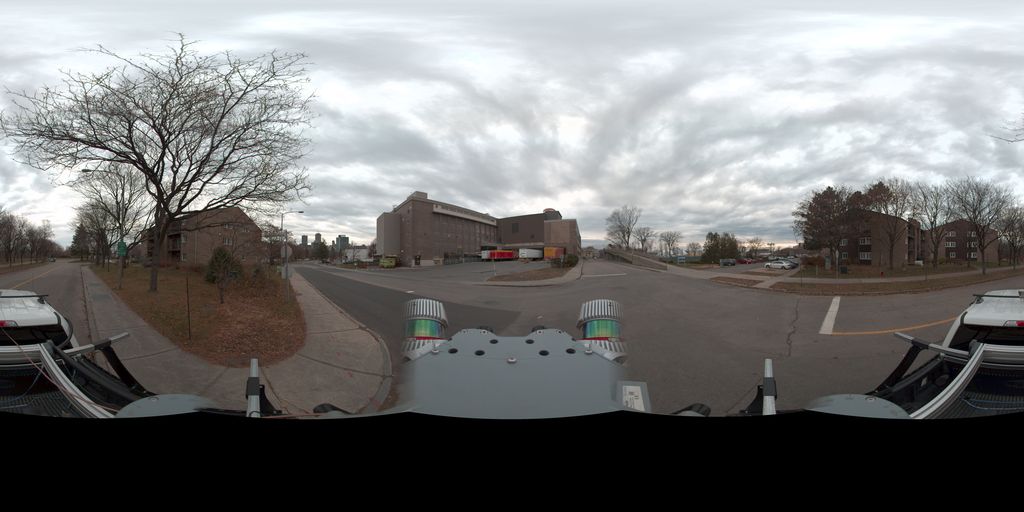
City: quebec_city